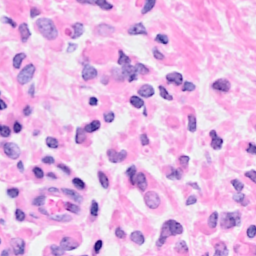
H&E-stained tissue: Breast